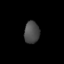
Tissue: lung
Cell type: Myeloid cells
Senescence score: 0.5423
Nuclear area (px): 329
Mean DAPI intensity: 75.447